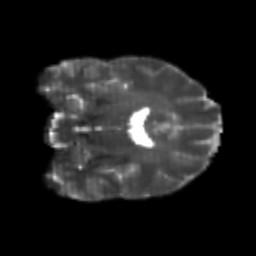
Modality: T2w
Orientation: coronal
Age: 22
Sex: male
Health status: healthy
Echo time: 0.074 s